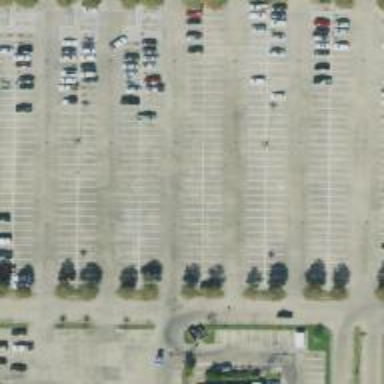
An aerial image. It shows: Parking space.